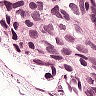
Metastatic tissue present: yes